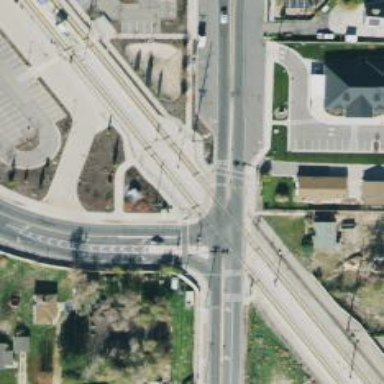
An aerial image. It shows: Crossing with marked lines on the road.